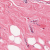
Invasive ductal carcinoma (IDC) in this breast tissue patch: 0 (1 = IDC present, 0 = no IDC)